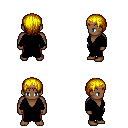
a pixel art fantasy rpg character, male body template, human, dark skin, black robe, red pants, blonde plain hairstyle, bronze tiara, four views (front, back, left, right), 2x2 character sprite sheet, small pixel art, hard edges, no anti-aliasing